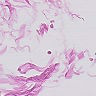
Metastatic tissue present: no